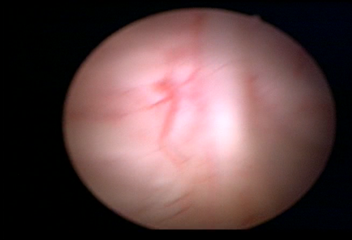
Modality: WLC
Class: Normal mucosa
Bladder cancer association: No